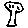
Label: tree